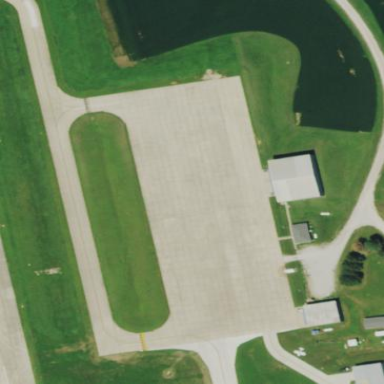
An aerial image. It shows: Apron at the airport.